Question: When i run the following code i get correct answers for addition,subtraction,multiplication but division gives me wrong answer:
'''
#include<stdio.h>
#include<conio.h>
int main()
{
int num1, num2, add, sub, mul, div;
printf("Enter numbers
");
scanf_s("%d %d", &num1, &num2);
add = num1 + num2;
sub = num1 - num2;
mul = num1 * num2;
div = (float)(num1 / num2); // typecasting
printf("Addition answer = %d
", add);
printf("Subtraction answer = %d
", sub);
printf("Multiplication answer = %d
", mul);
printf("Division answer = %.2f
", div);
_getch();
return 0;
}
'''

what would be the reason of Division = 0.00??
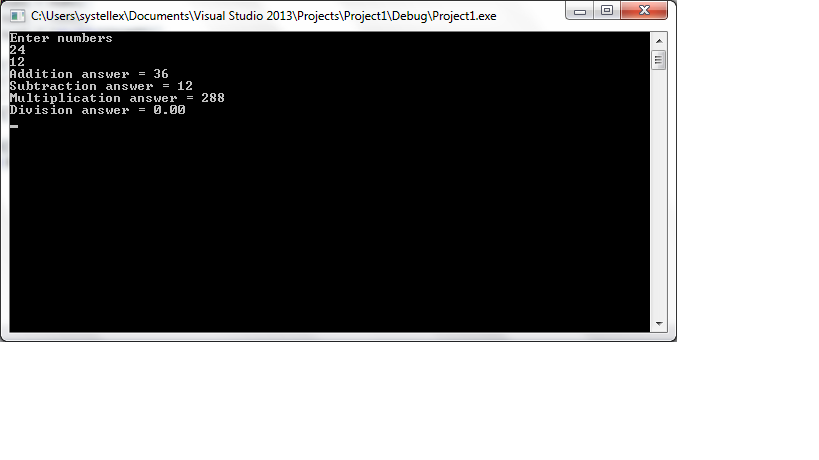
Answer: '''
div = (float)(num1 / num2); // typecasting
'''
is wrong, you should cast the operands
'''
div = (float)num1 / (float)num2;
'''
Of course, you should have declared
'''
float div;
'''
and with all warnings a good compiler (like <URL> would have noticed the discrepancy for 'printf'
Actually, you'll better use 'double' instead of 'float' since <URL>
So your code should actually be
'''
double div = (double)num1 / (double)num2;
printf("Division answer = %.2f
", div);
'''
Read about <URL>